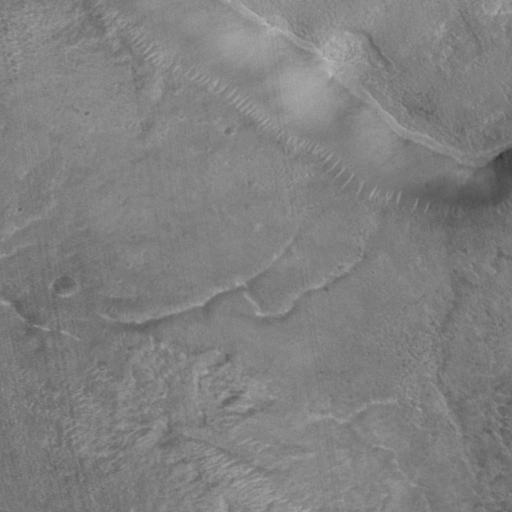
Classes present: Background